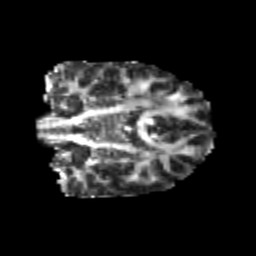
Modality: FA
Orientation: coronal
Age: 25
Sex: male
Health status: healthy
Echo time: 0.074 s